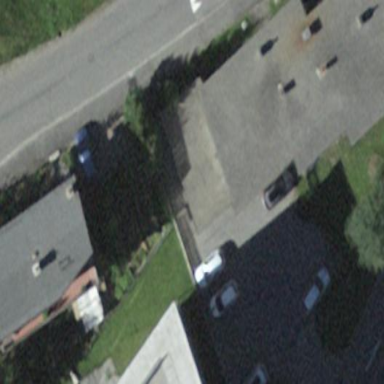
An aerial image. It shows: Building with flat roof.